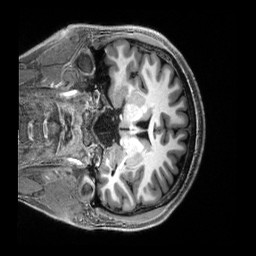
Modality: T1w
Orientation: coronal
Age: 22
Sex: male
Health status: healthy
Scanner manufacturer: siemens
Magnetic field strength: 3 T
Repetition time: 2.5 s
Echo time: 0.00222 s